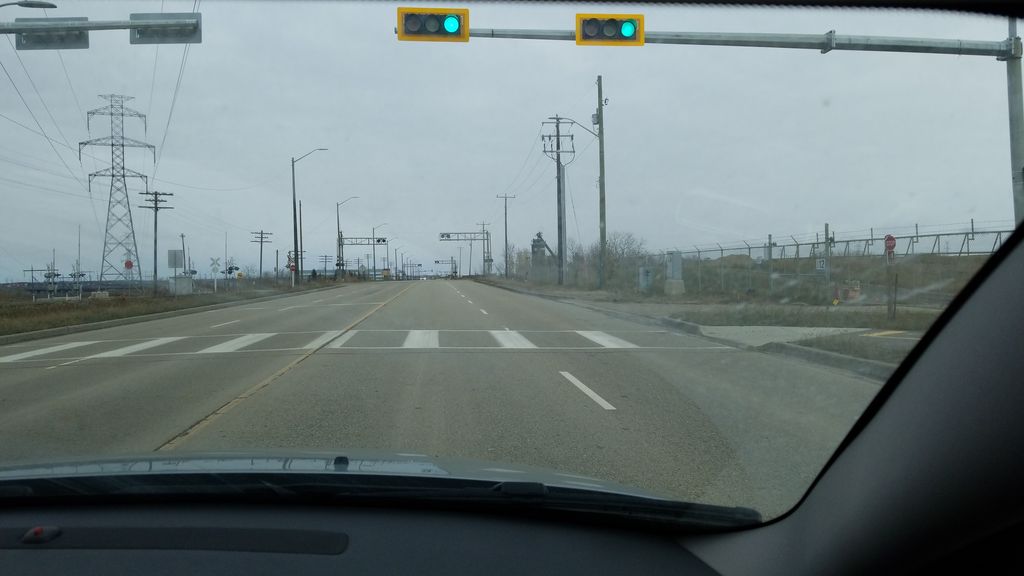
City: edmonton